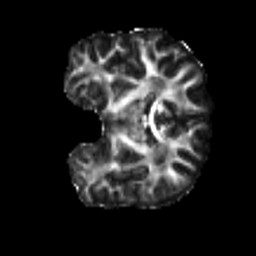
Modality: FA
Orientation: coronal
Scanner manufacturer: siemens
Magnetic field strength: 3 T
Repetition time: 4 s
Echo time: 0.0594 s